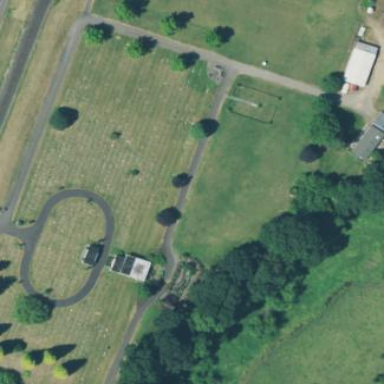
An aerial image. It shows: Cemetery or graveyard.